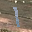
Label: 1